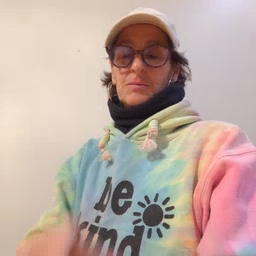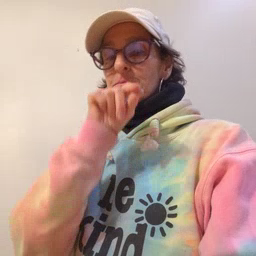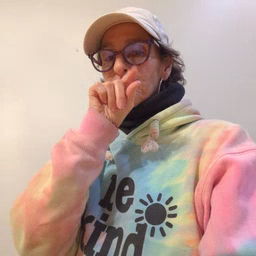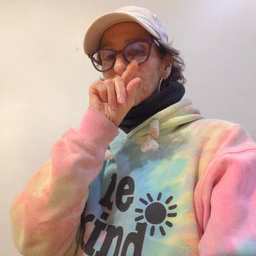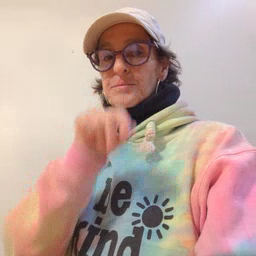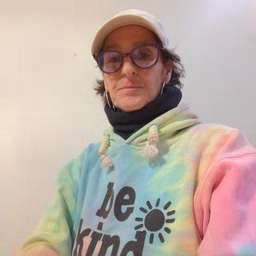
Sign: bird